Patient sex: F
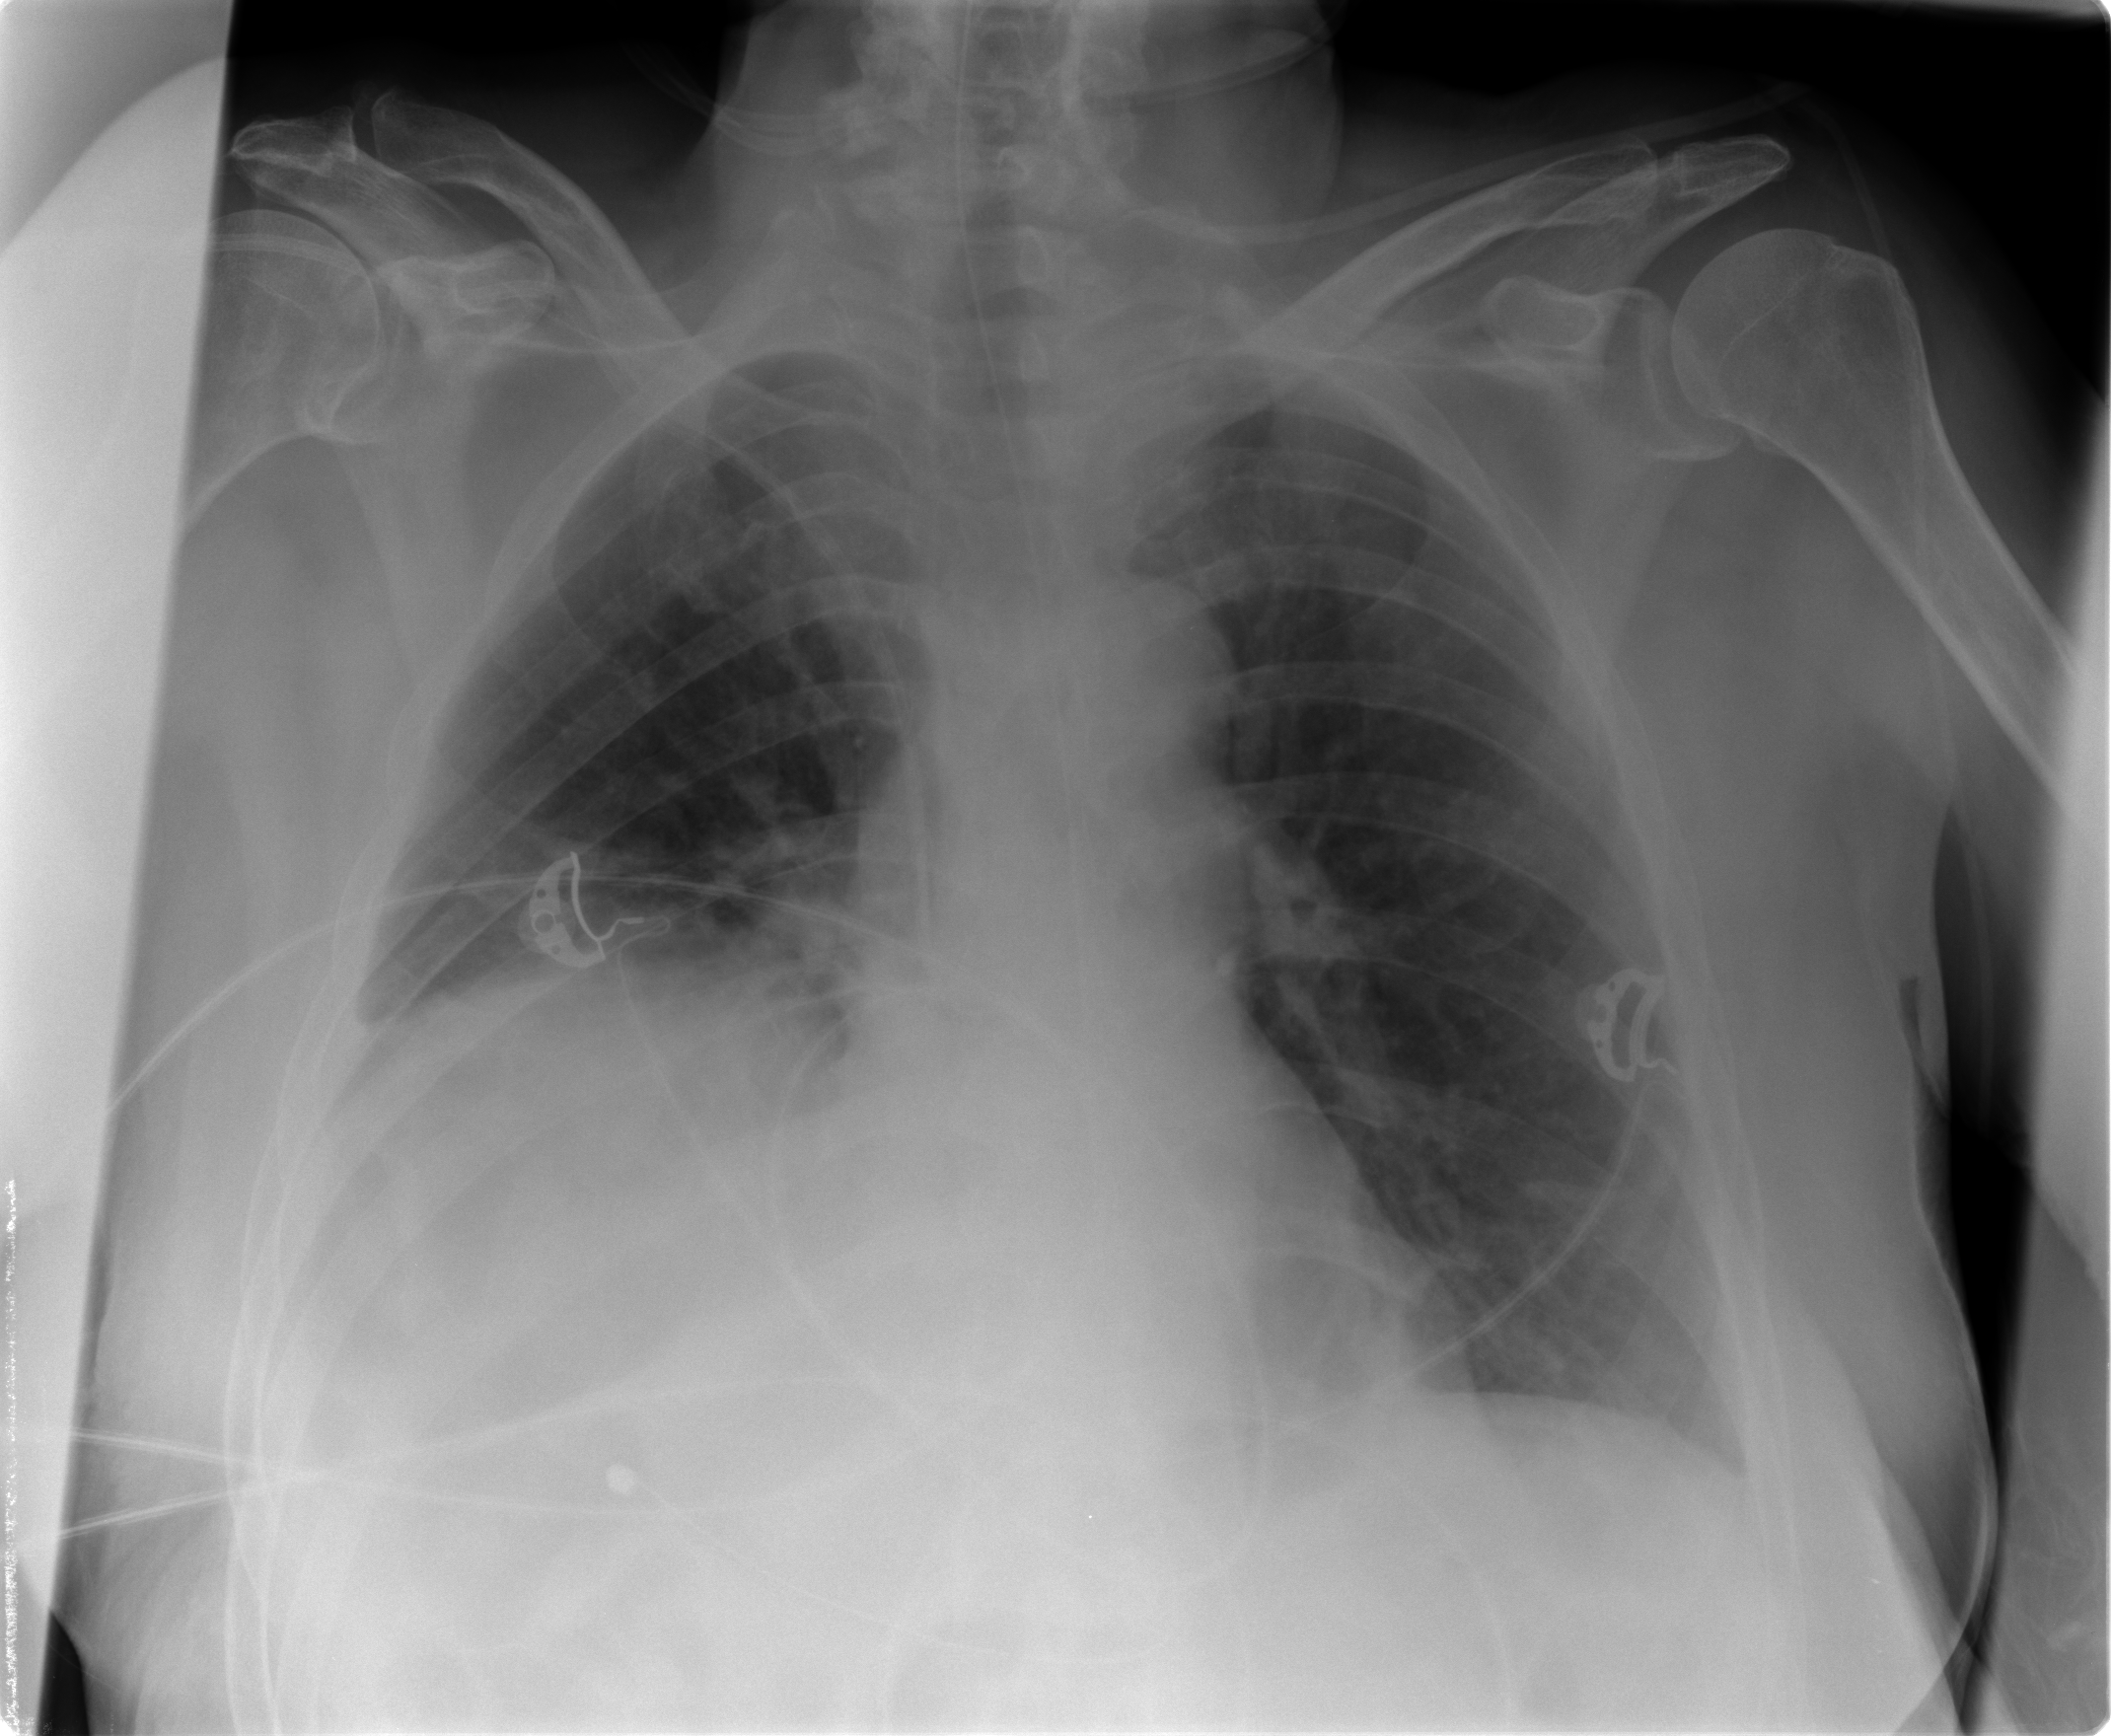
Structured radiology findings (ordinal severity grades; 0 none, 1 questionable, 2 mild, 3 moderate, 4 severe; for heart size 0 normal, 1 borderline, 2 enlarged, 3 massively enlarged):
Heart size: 0
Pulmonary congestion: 2
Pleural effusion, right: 1
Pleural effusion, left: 1
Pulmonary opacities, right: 0
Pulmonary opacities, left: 0
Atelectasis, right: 3
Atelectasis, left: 0